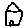
Label: house